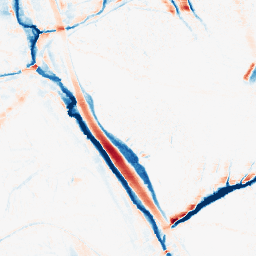
Category: morphological
Decomposition family: morphological_ellipse
Decomposition parameters: operation: average
width: 10
height: 20
Upsampling method: regularized
Upsampling parameters: scale: 4
lambda_reg: 0.01
Upsampling scale: 4